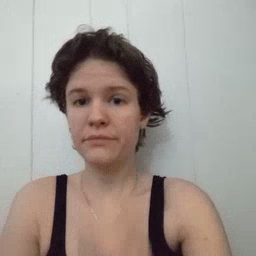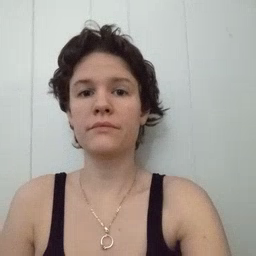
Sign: eye